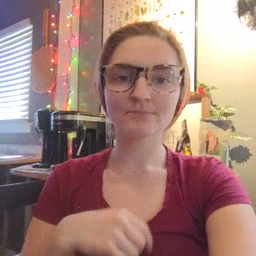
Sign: puppy